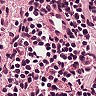
Metastatic tissue present: no